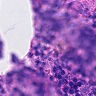
Metastatic tissue present: no